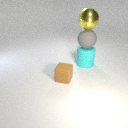
large yellow metal sphere above large cyan rubber cylinder